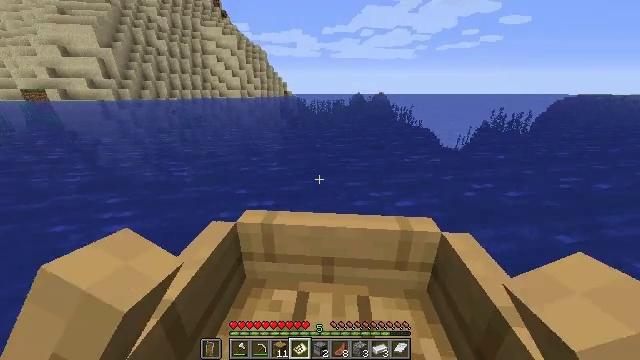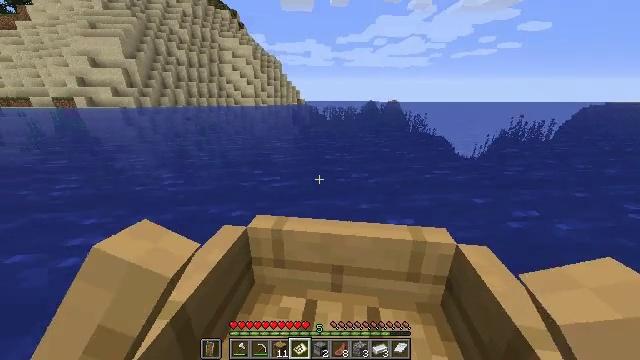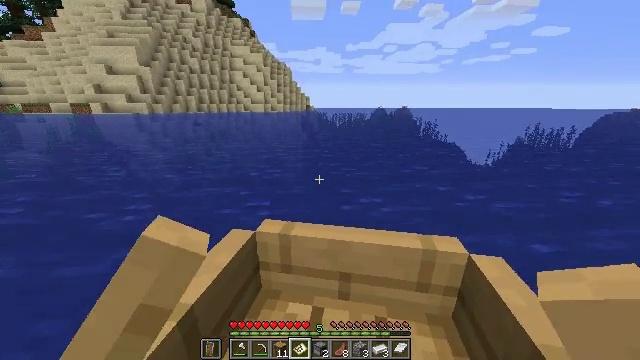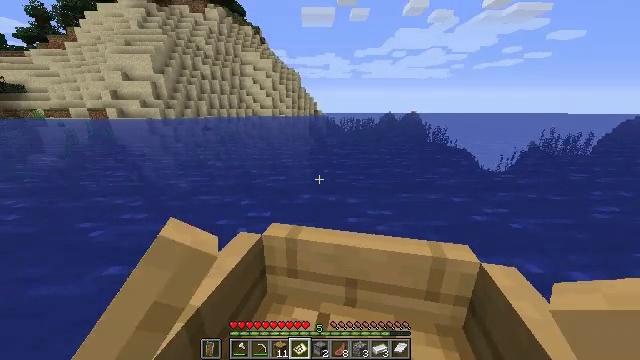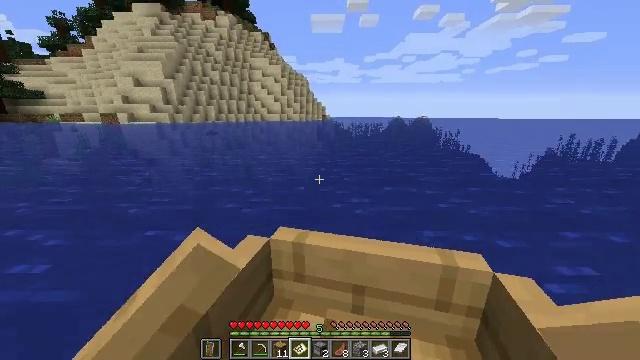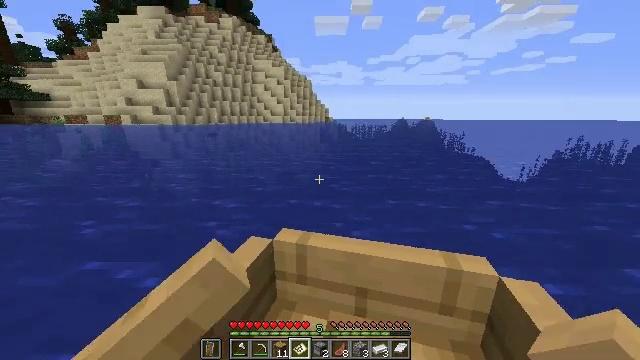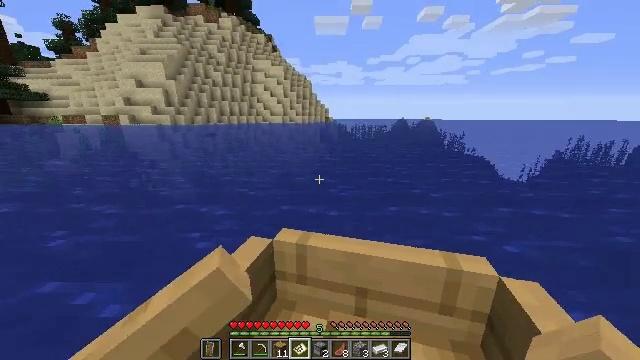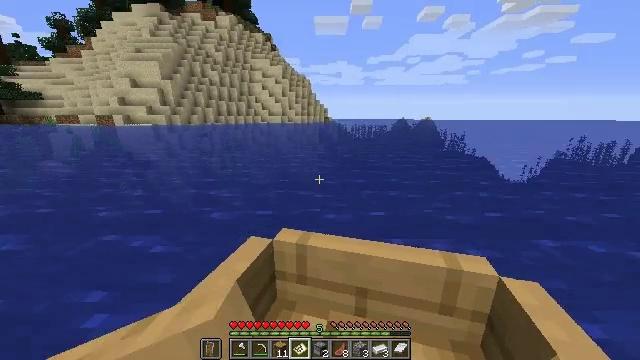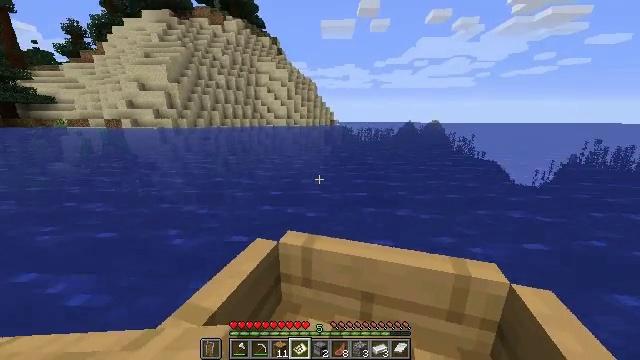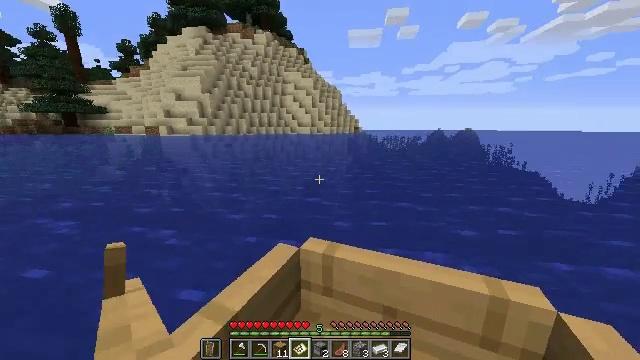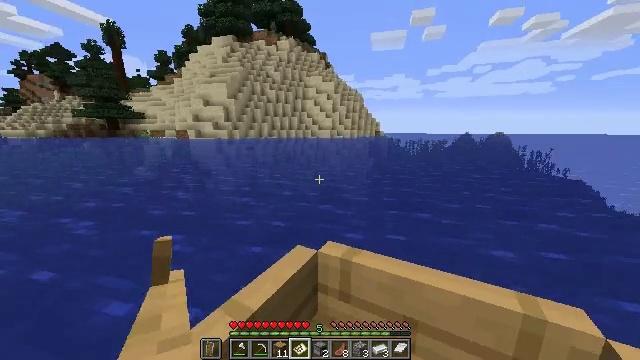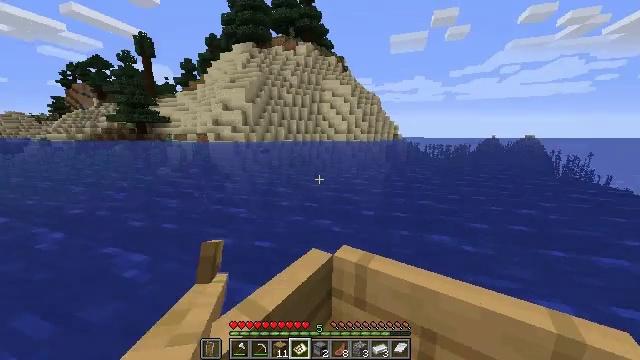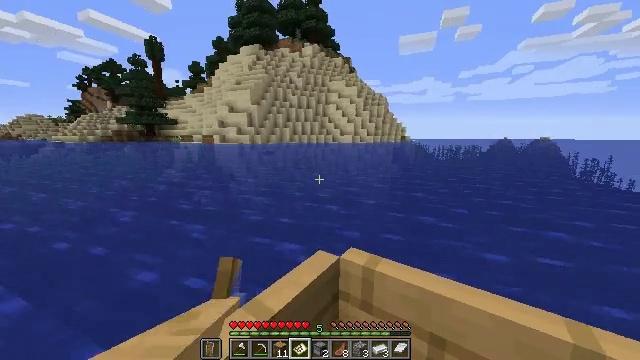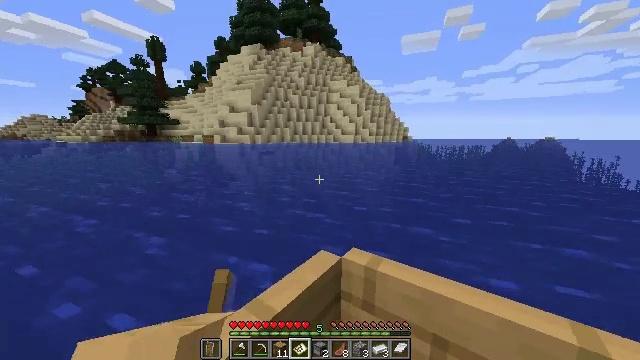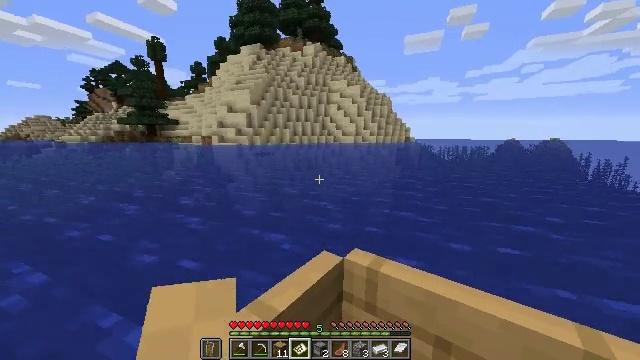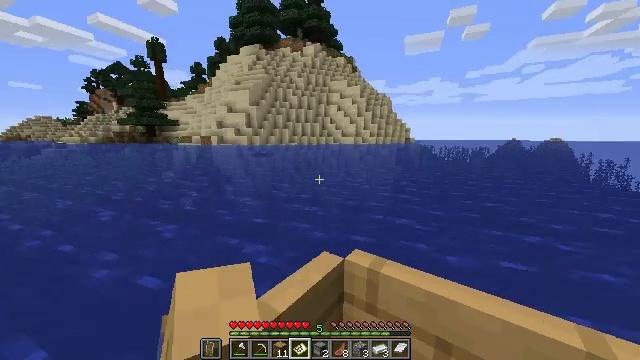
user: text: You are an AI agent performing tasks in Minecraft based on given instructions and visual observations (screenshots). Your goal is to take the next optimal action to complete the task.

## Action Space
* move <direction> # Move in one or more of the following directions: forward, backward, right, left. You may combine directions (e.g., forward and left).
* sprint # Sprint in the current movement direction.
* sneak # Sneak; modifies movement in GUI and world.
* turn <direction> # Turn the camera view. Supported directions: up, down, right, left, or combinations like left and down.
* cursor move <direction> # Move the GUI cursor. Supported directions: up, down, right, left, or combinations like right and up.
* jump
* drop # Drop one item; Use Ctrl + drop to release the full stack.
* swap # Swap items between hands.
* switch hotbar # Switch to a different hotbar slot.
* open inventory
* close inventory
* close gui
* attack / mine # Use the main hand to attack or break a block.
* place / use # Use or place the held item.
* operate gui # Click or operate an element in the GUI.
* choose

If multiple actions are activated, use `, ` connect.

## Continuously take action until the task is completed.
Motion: motion action
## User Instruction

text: Break the sand block.
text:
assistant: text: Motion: move forward, turn left and up
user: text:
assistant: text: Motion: move forward, turn left and up
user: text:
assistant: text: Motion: move forward, turn left and up
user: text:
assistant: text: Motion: move forward, turn left and up
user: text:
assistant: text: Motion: move forward
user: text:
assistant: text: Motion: move forward
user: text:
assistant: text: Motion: move forward
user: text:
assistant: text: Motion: move forward, turn left
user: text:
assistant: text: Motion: move forward, turn left and up
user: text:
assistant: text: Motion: move forward, turn left
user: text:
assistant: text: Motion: move forward, sprint, turn left
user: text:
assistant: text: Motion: move forward, sprint, turn left
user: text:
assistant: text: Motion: move forward, sprint
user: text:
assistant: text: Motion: move forward, sprint
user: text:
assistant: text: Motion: move forward, sprint
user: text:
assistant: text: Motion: move forward, sprint
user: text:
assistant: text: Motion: move forward, sprint
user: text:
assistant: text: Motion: move forward, sprint, turn left
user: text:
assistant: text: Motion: move forward, sprint, turn left
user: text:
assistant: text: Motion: move forward, sprint, turn left
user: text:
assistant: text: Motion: move forward, sprint, turn up
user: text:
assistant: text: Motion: move forward, sprint
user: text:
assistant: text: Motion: move forward, sprint, turn left
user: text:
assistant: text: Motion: move forward, sprint, turn left and up
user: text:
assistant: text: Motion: move forward, sprint, turn left and up
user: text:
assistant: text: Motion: move forward, sprint
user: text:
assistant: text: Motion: move forward, sprint
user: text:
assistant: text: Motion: move forward, sprint, turn right and up
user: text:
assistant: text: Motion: move forward, sprint, turn right and up
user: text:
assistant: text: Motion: move forward, sprint, turn right and up